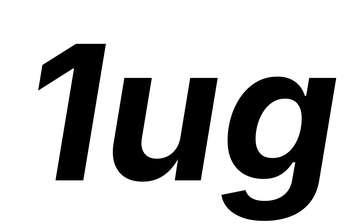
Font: Inter-Italic_Bold_Italic